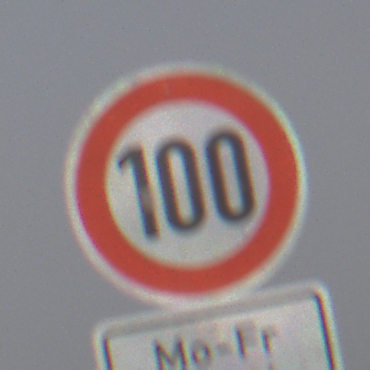
Verkehrszeichen: Geschwindigkeit100
Zusatzzeichen unten: ZeitangabenMitBeschraenkungAufWochentage2
Umgebung: Outdoor, Nature
Tageszeit: MorningAfternoon
Wetter: PartlyCloudy
Licht: Natural
Jahreszeit: NotSpecified
Kontrast: MediumContrast